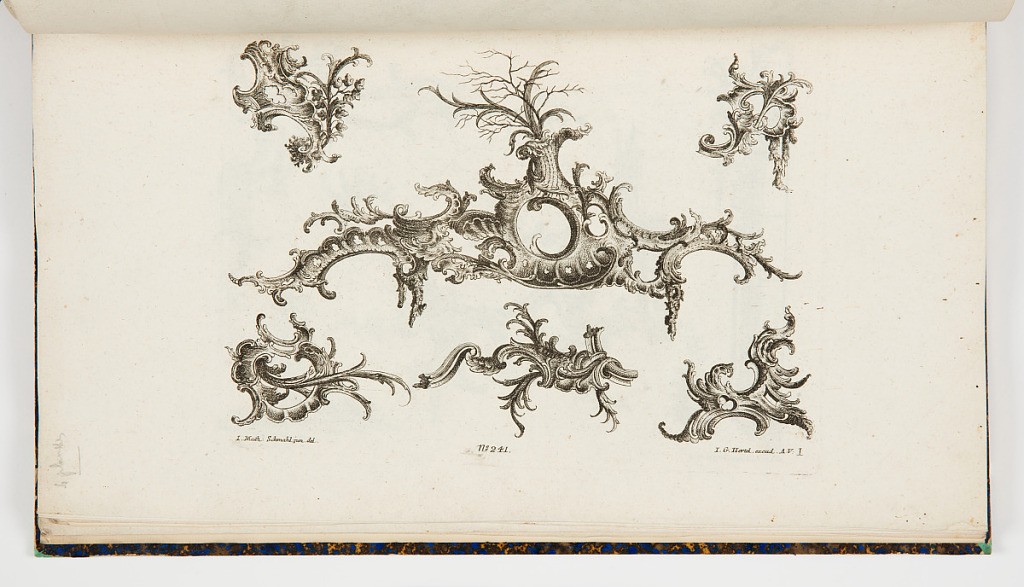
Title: Designs for Rocaille Ornament
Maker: J. Matthaeus Schmahl, German, active 18th century
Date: mid- 18th century
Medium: Etching on off-white laid paper
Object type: Print
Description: Rocaille ornament designs of rinceaux, scrolls, and branches for use in molding and frames. The plate is signed and numbered.